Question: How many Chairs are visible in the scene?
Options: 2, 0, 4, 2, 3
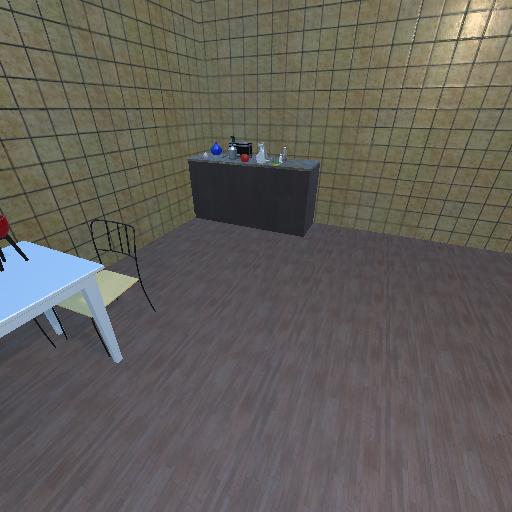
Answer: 2